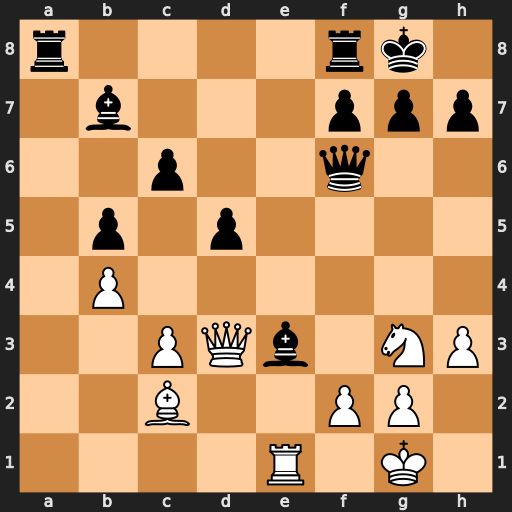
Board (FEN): r4rk1/1b3ppp/2p2q2/1p1p4/1P6/2PQb1NP/2B2PP1/4R1K1
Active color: w
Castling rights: -
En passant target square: -
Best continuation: Qxh7#